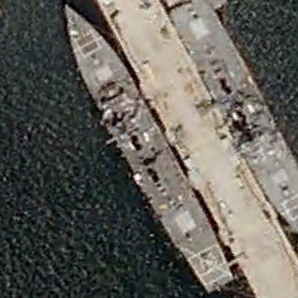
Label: destroyer